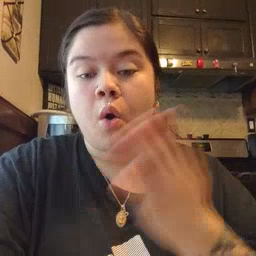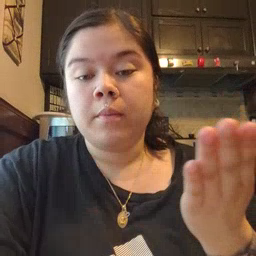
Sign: open